Question: I need to make Bootstrap 3.0 Carousel to display a slide of thumbnails. How can I do this?
This is an image of what I'm looking for:

This is a working example for Bootstrap 2, but I need this for Bootstrap 3.0.: <URL>
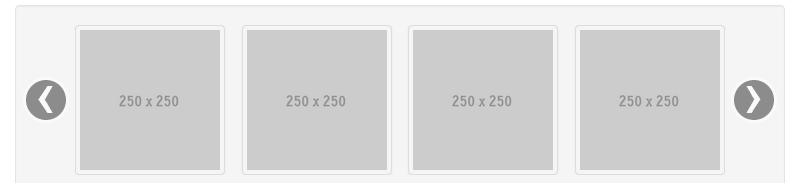
Answer: A multi-item carousel can be accomplished in several ways <URL>.
This can be done using the grid inside each carousel item.
'''
<div id="myCarousel" class="carousel slide">
<div class="carousel-inner">
<div class="item active">
<div class="row">
<div class="col-sm-3">..
</div>
<div class="col-sm-3">..
</div>
<div class="col-sm-3">..
</div>
<div class="col-sm-3">..
</div>
</div>
<!--/row-->
</div>
...add more item(s)
</div>
</div>
'''
Demo example thumbnail slider using the carousel: <URL>
Another example with carousel indicators as thumbnails:
<URL>